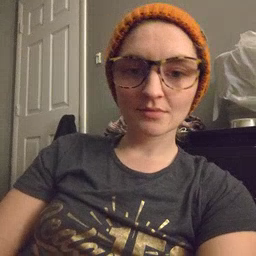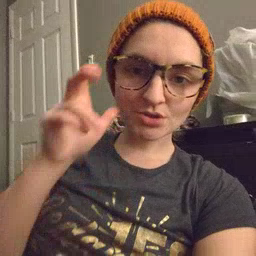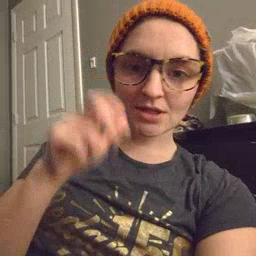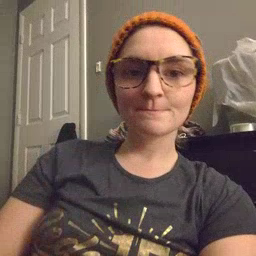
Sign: hear